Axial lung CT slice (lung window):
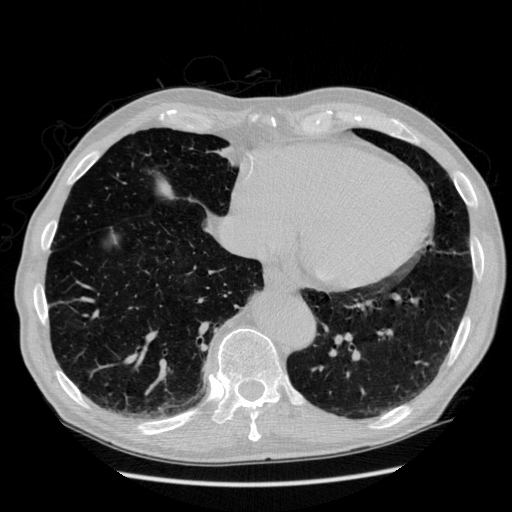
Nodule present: no